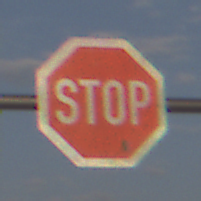
Verkehrszeichen: Stop
Umgebung: Outdoor, Nature
Tageszeit: SunriseSunset
Wetter: PartlyCloudy
Licht: Natural
Jahreszeit: NotSpecified
Kontrast: HighContrast